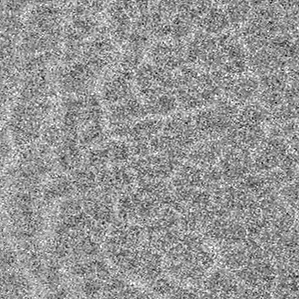
Label: frost